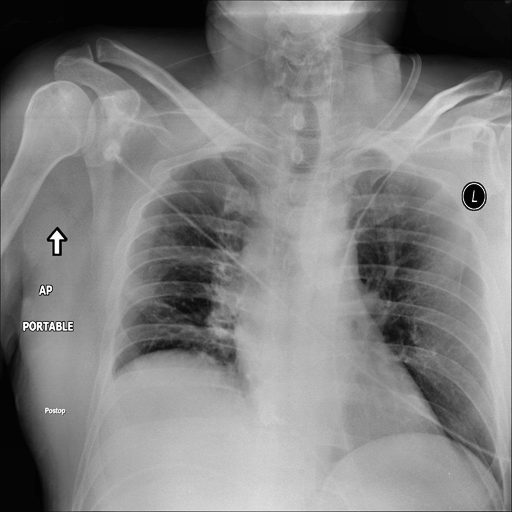
Finding: NORMAL